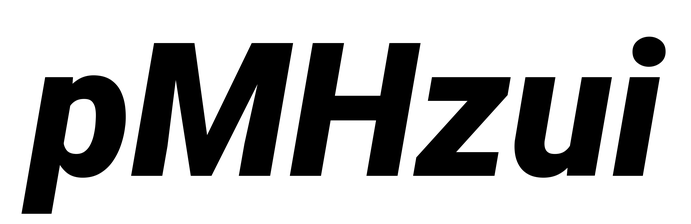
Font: Roboto-Italic_Black_Italic